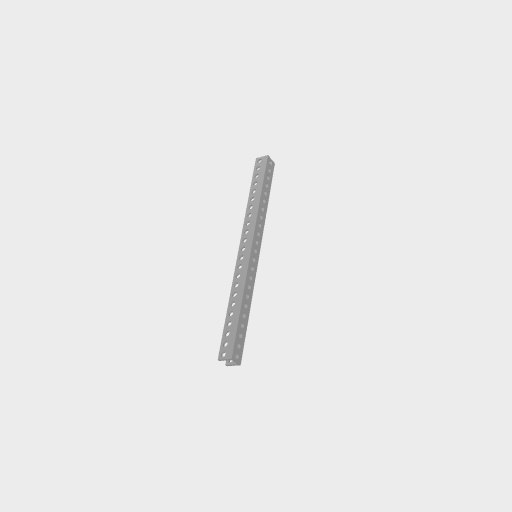
Part: UBeam23H